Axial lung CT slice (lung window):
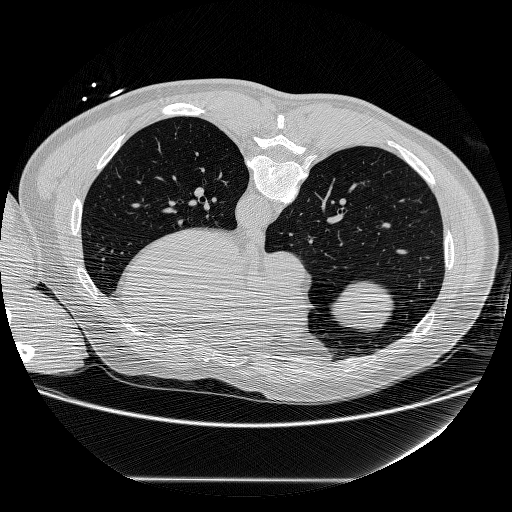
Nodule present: no